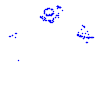
Particle: proton